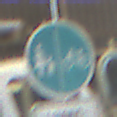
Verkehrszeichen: GetrennterRadUndGehwegRadwegRechts
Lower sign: BesondereFahrzeugeUndTransportgueter6
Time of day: Midday
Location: Indoor (Urban)
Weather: NotSpecified
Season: NotSpecified
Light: Natural